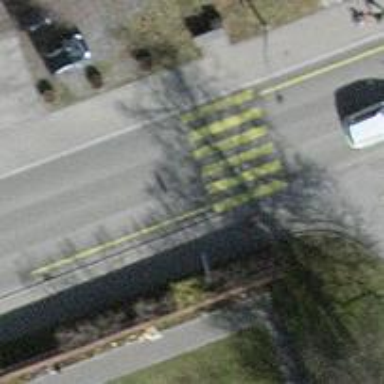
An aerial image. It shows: Zebra crossing on the road.